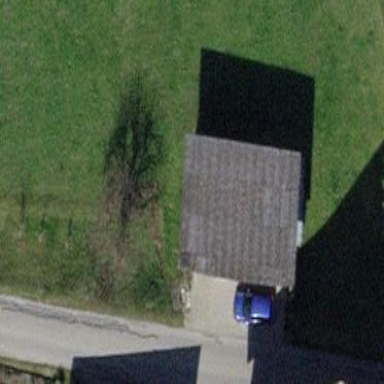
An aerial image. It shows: Shed building.